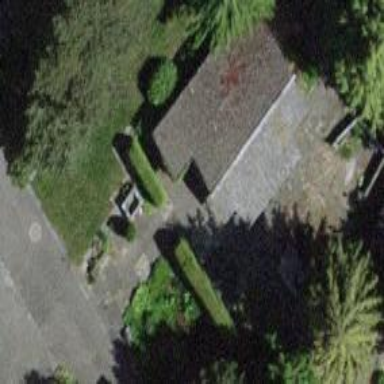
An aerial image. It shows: Shed building.